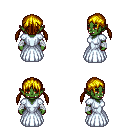
a pixel art fantasy rpg character, female body template, orc, green skin, underdress, teal pants, blonde twin-tailed hairstyle, white cloth bandages, black shoes, four views (front, back, left, right), 2x2 character sprite sheet, small pixel art, hard edges, no anti-aliasing